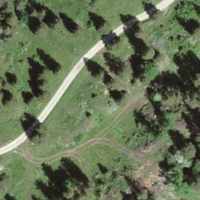
EUNIS habitat code: 43
Species observed at this site:
Chamaenerion angustifolium